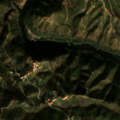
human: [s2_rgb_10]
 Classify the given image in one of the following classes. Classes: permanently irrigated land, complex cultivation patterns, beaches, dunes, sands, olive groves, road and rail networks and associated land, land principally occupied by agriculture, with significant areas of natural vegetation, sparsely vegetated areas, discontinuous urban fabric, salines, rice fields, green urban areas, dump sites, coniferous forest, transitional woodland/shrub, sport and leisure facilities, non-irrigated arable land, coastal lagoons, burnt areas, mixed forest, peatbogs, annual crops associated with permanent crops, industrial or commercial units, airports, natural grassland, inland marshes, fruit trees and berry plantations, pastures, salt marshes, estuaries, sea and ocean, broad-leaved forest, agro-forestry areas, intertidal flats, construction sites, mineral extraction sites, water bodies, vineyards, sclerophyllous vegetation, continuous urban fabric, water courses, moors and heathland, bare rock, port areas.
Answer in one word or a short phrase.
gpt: complex cultivation patterns, transitional woodland/shrub